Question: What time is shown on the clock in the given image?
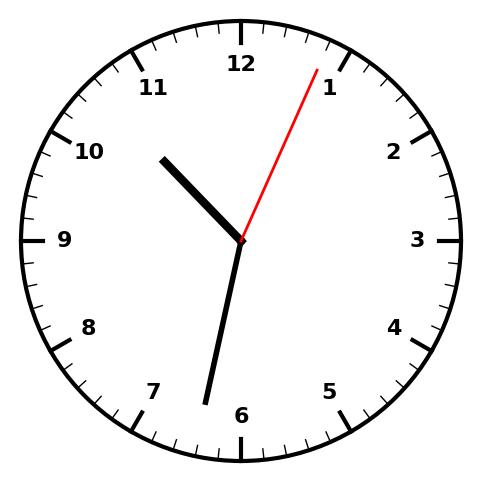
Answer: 10:32:04